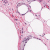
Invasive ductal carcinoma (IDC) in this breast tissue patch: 0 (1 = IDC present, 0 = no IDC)